Field crop: maize
Growth stage: 1
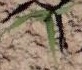
Species: maize